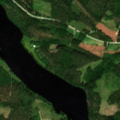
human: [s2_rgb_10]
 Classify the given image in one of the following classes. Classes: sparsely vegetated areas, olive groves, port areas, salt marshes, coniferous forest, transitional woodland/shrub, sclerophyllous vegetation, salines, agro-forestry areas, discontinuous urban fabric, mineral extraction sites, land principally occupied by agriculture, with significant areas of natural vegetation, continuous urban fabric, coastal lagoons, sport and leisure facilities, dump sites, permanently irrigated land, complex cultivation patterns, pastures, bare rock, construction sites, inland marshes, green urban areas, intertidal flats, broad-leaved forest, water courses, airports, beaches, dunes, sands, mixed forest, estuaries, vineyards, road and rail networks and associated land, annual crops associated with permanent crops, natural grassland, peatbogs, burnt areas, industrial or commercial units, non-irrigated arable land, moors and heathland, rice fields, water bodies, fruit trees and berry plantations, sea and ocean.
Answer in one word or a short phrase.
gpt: coniferous forest, mixed forest, water bodies